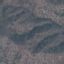
Land use / land cover class: HerbaceousVegetation